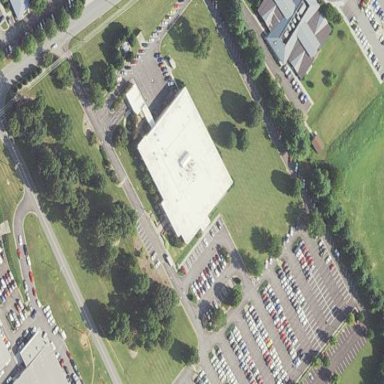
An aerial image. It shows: Office building.